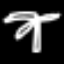
Label: palm tree